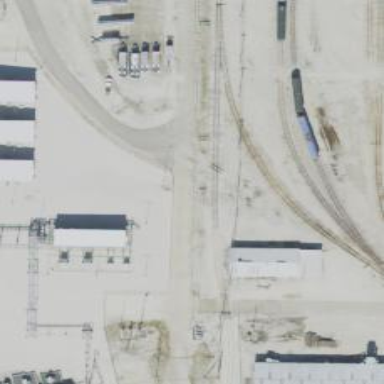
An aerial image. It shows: Railway spur service.